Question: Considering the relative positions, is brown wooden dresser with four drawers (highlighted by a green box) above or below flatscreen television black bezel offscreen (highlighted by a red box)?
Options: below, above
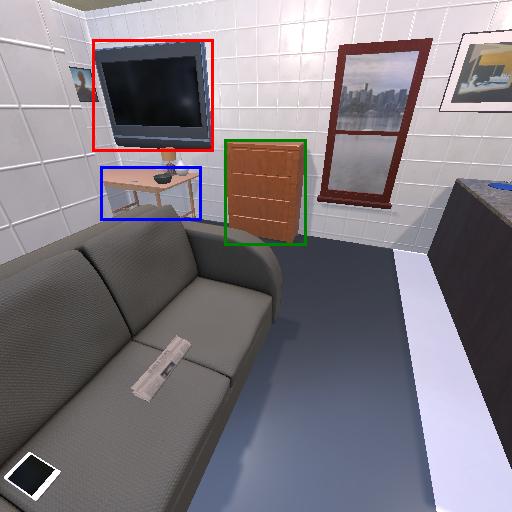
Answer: below